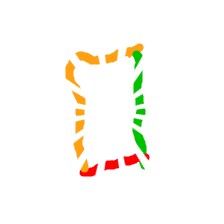
Shape: rectangle